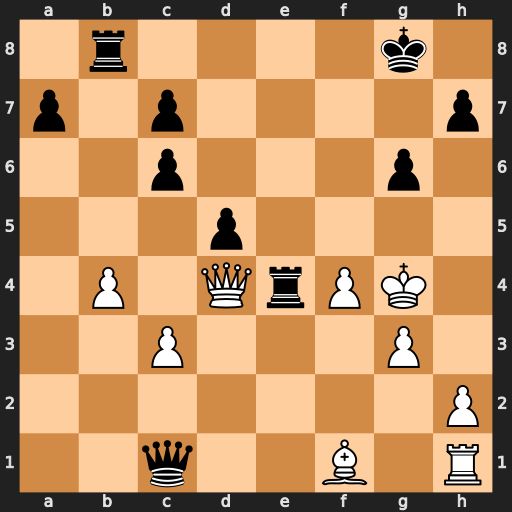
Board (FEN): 1r4k1/p1p4p/2p3p1/3p4/1P1QrPK1/2P3P1/7P/2q2B1R
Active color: w
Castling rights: -
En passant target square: -
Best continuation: Qxe4